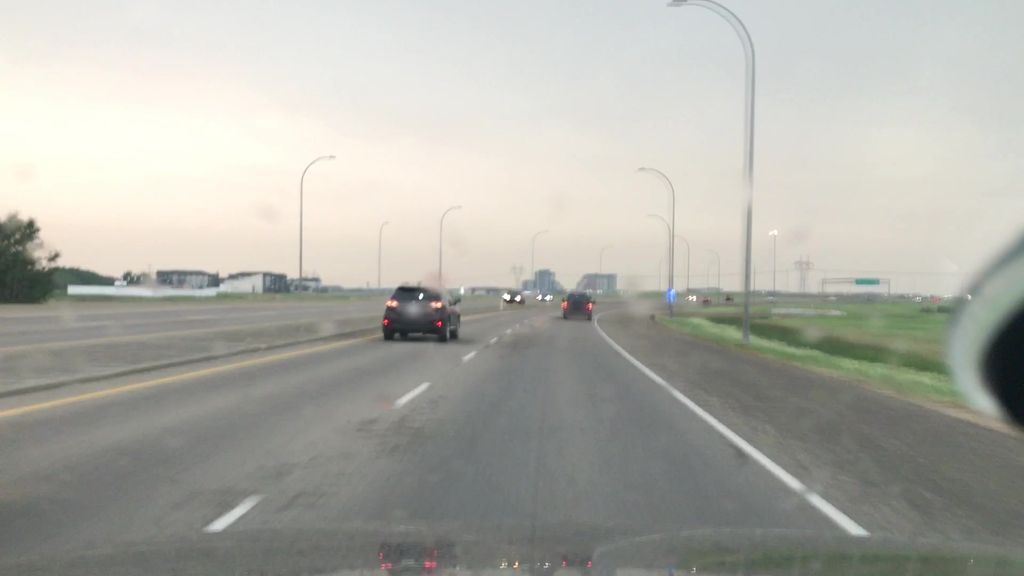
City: edmonton